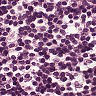
Metastatic tissue present: no